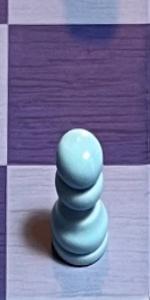
Label: Pawn_White